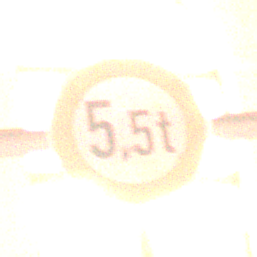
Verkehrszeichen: TatsaechlicheMasse
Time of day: Night
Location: Outdoor (Urban)
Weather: Overcast
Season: Winter
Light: Artificial